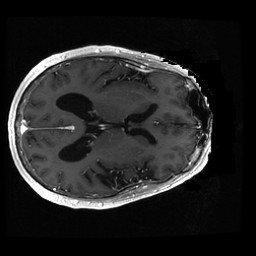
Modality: T1w
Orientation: axial
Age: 64
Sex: male
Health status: ill